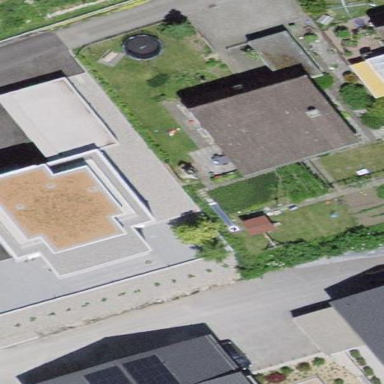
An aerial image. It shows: Residential building.